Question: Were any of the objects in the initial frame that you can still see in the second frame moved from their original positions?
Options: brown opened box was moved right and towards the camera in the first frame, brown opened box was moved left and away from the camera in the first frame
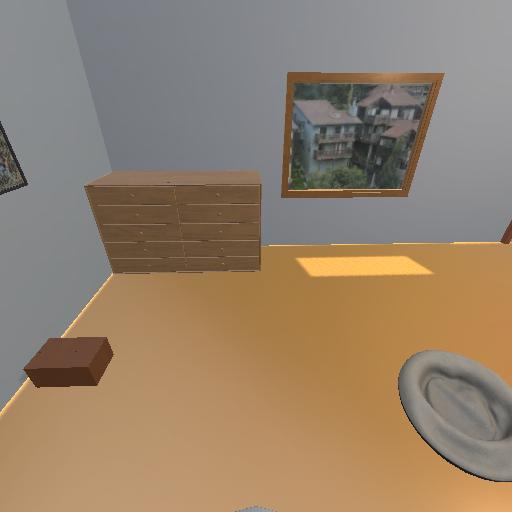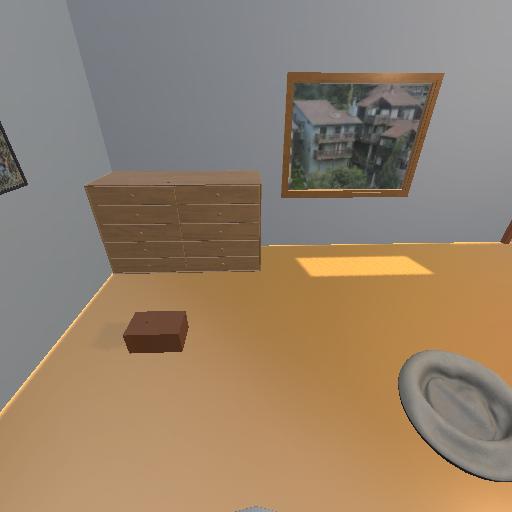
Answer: brown opened box was moved right and towards the camera in the first frame